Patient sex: F
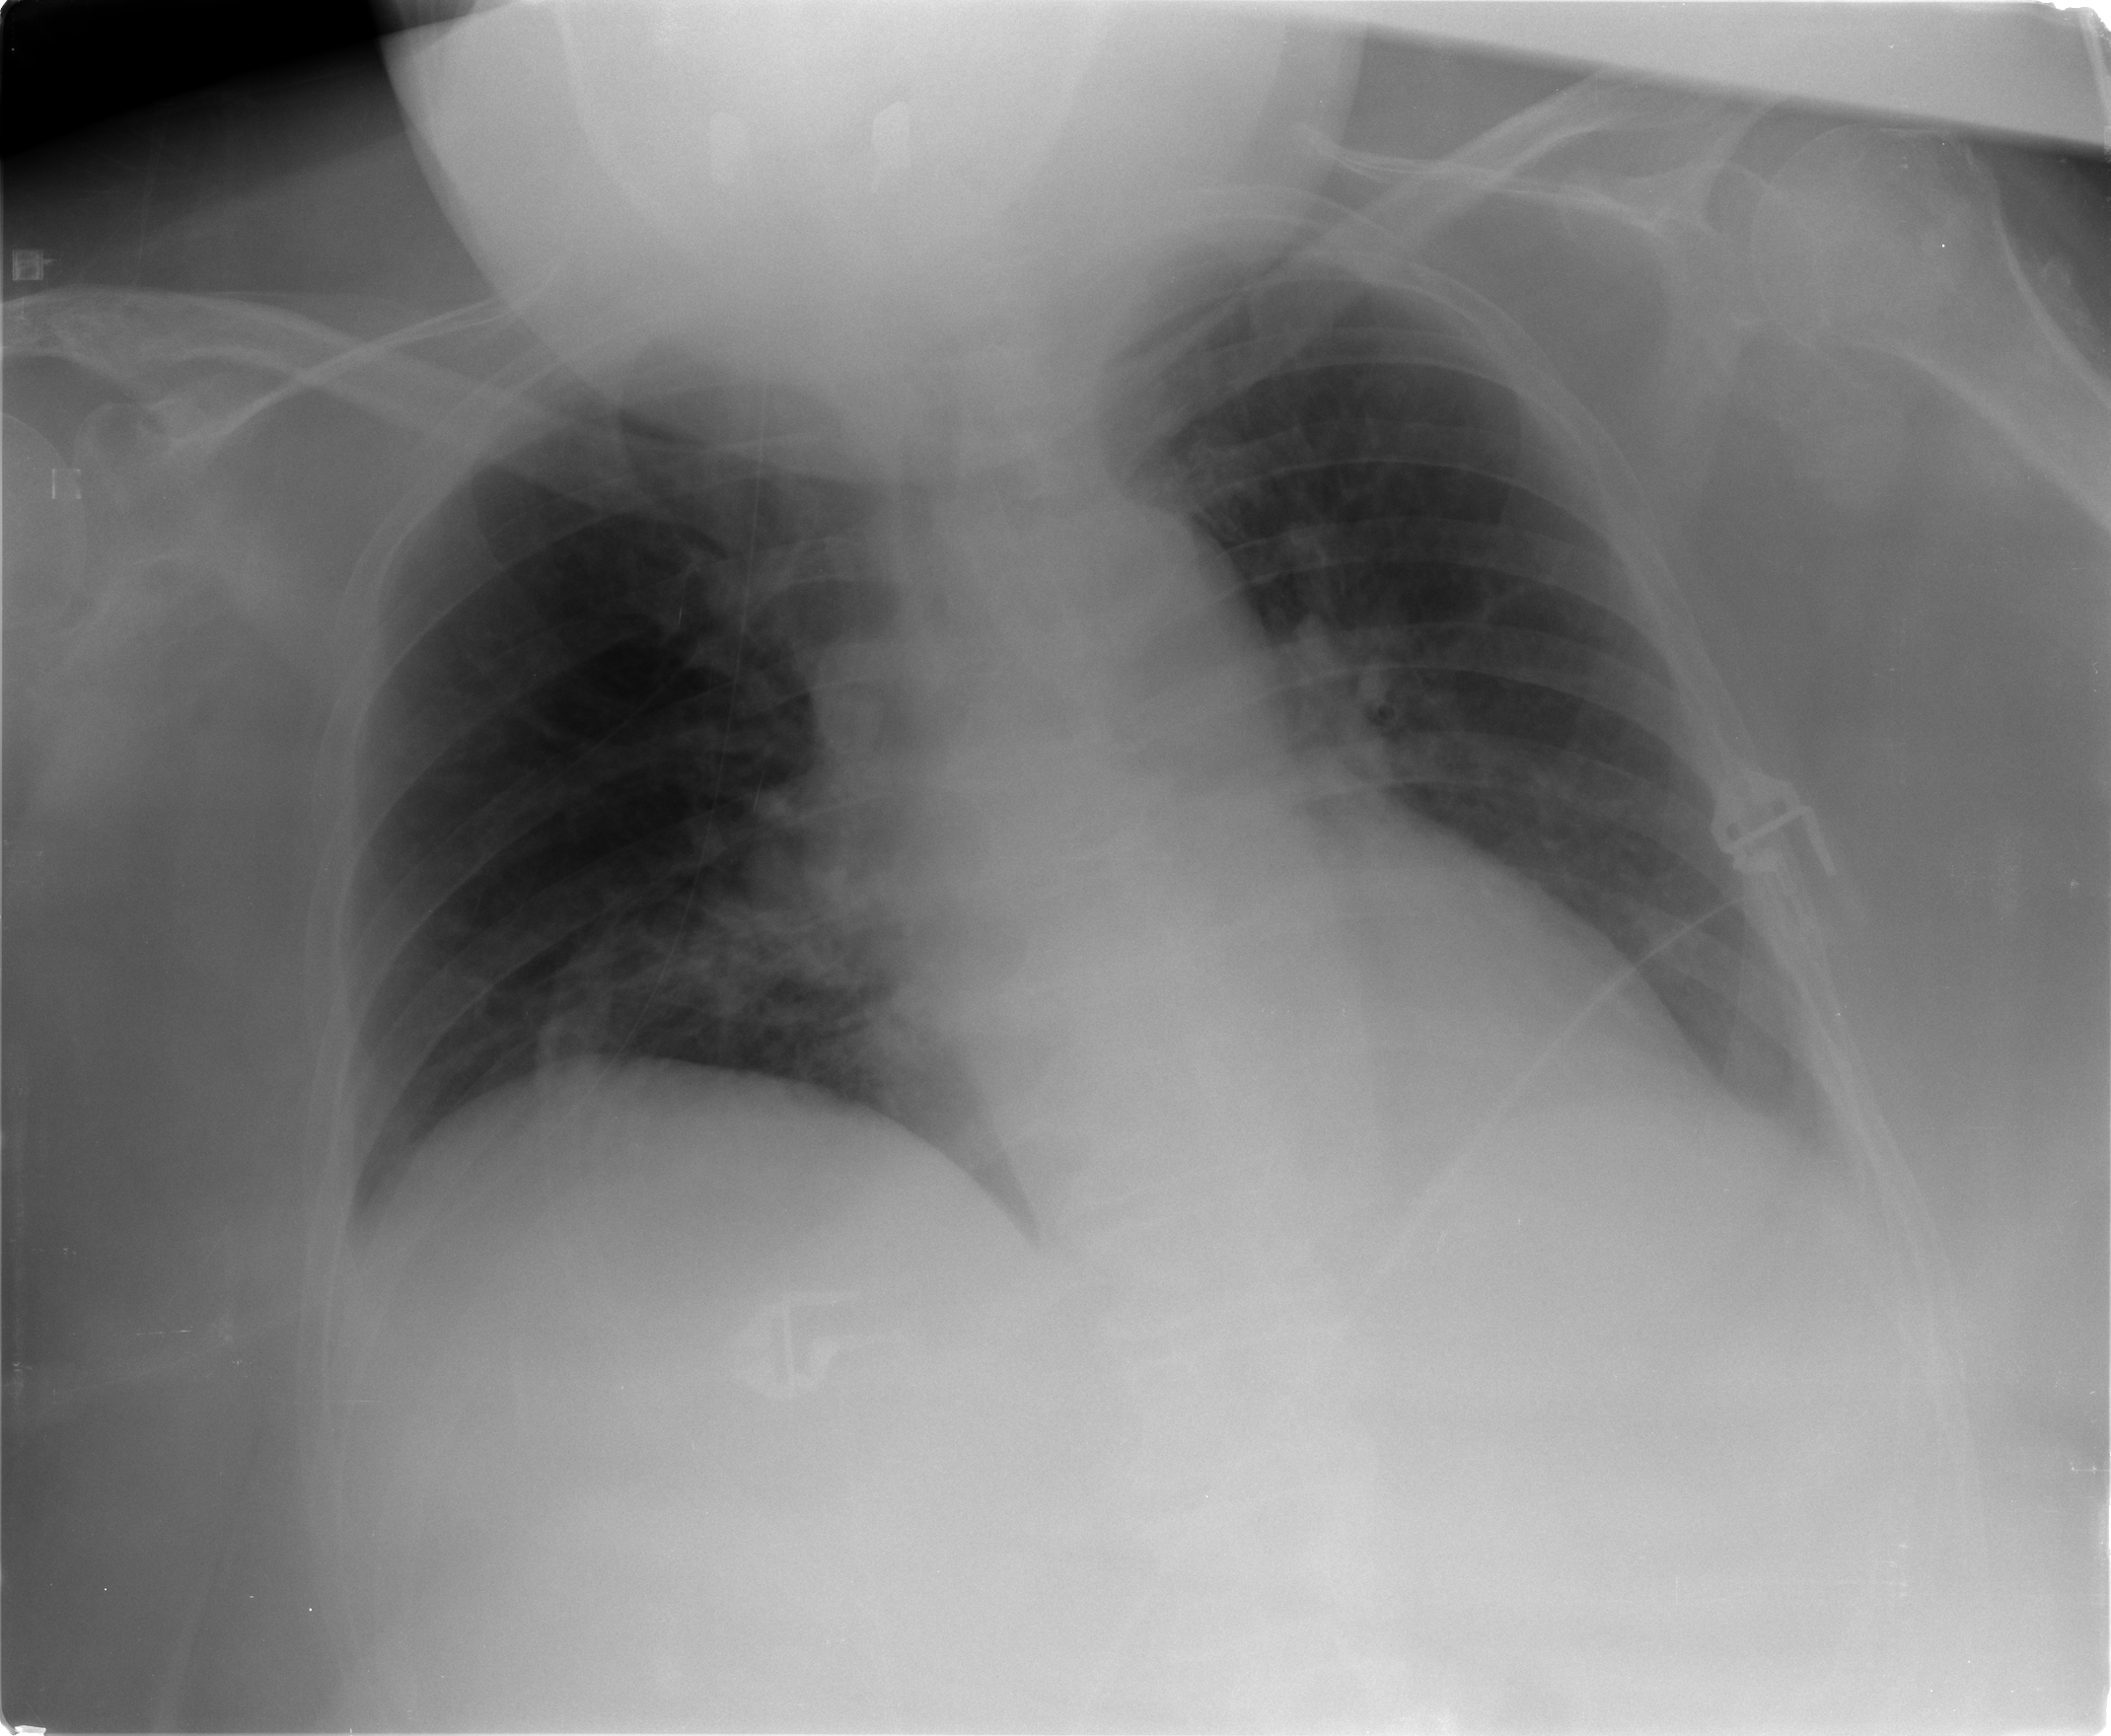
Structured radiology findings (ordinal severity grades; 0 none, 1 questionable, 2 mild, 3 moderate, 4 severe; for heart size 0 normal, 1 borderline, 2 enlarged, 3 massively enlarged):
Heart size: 1
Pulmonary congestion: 2
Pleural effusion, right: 0
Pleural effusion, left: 2
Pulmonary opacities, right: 0
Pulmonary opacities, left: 0
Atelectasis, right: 2
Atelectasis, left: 1